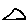
Label: triangle